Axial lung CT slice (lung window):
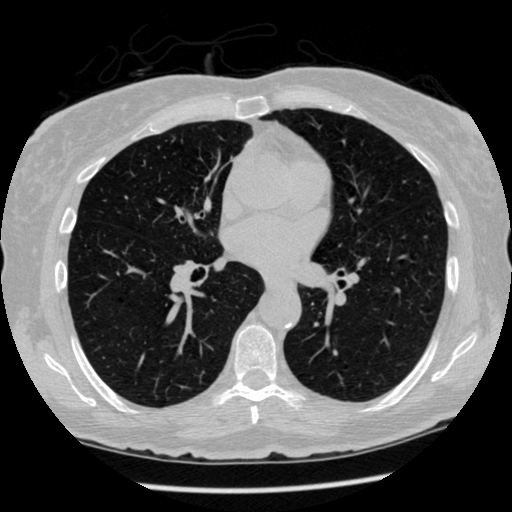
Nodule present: no